Question: I have the following code (run with CPython 3.4):

Basically the red arrows explain how I expected the import to work:
h is defined before importing from test2.
So when test2 imports test1 it's not an empty module anymore (with h)
And h is the only thing that test2 wants.
I think this contradicts with <URL>
Any hints?
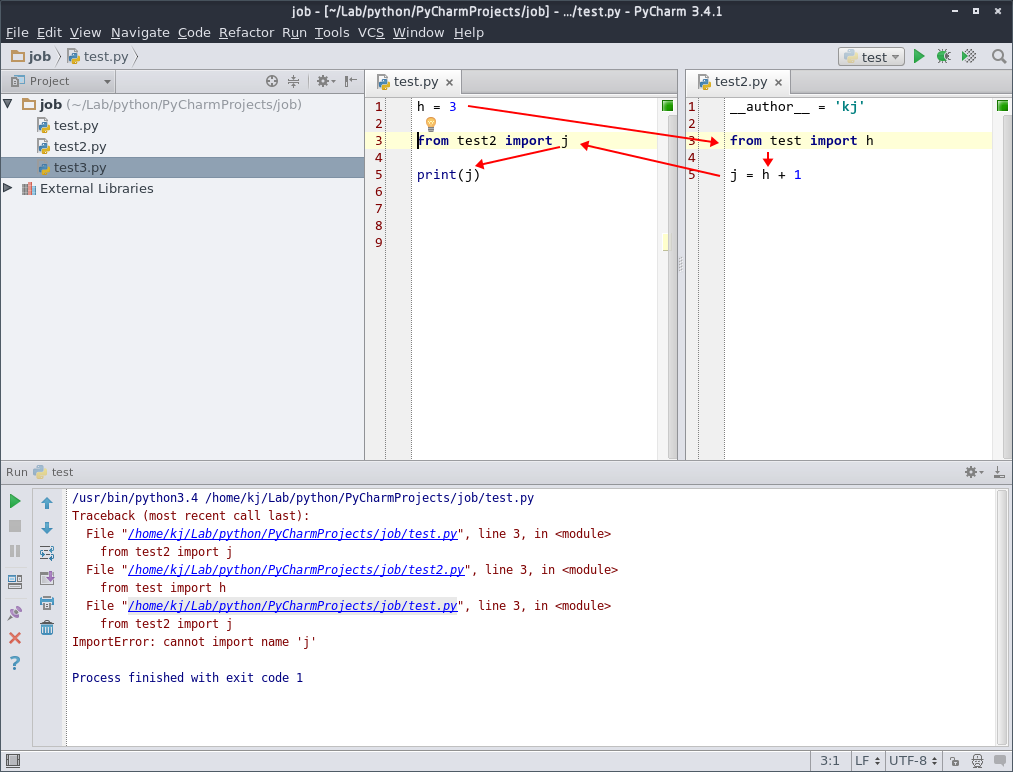
Answer: What you're missing is the fact that 'from X import Y', does not solely imports 'Y'. It imports the module X . It's mentioned in the page:
> imports the module X, and creates references in the current namespace to the given objects. Or in other words, you can now use a and b and c in your program.
So, this statement:
'''
from test import h
'''
Does not stop importing when it reaches the definition of 'h'.
Let's change the file:
'''
h = 3
if __name__ != '__main__': #check if it's imported
print('I'm still called!')
...
'''
When you run 'test.py', you'll get 'I'm still called!' before the error.
The condition checks whether the script is imported or not. In your edited code, if you add the condition, you'll 'print' it only when it acts as the main script, not the imported script.
Here is something to help:
1. test imports test2 (h is defined)
2. test2 imports test, then it meets the condition.
3. The condition is false - test is imported -, so, test2 is not going to look for test2.j - it doesn't exist just yet.
Hope this helps!